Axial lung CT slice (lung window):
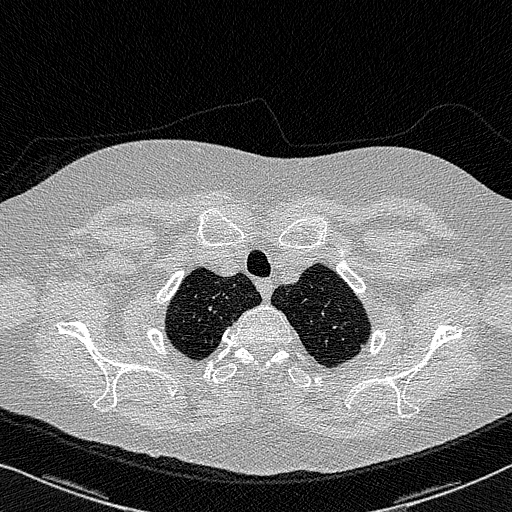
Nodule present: no